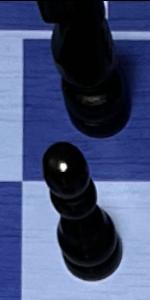
Label: Pawn_Black